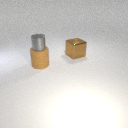
large brown metal cube to the right of large brown rubber cylinder